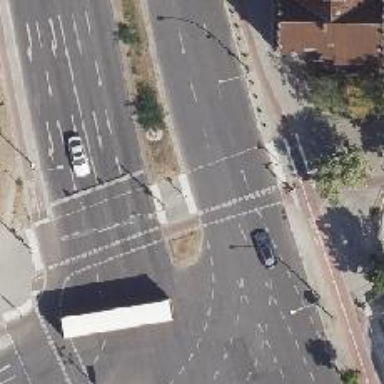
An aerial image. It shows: Footway located on traffic island.